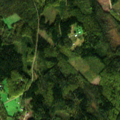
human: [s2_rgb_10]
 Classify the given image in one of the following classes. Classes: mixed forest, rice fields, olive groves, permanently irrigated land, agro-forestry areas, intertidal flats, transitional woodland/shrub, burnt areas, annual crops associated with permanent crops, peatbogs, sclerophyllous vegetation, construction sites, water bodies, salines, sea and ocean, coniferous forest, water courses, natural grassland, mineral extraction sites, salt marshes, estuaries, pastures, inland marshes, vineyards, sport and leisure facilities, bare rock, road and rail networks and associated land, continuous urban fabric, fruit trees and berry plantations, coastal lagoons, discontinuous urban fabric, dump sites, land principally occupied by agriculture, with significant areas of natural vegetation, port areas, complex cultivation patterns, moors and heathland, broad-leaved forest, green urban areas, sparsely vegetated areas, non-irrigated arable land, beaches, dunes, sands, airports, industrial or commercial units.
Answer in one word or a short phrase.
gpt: broad-leaved forest, mixed forest, transitional woodland/shrub